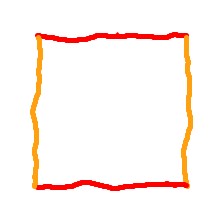
Shape: square